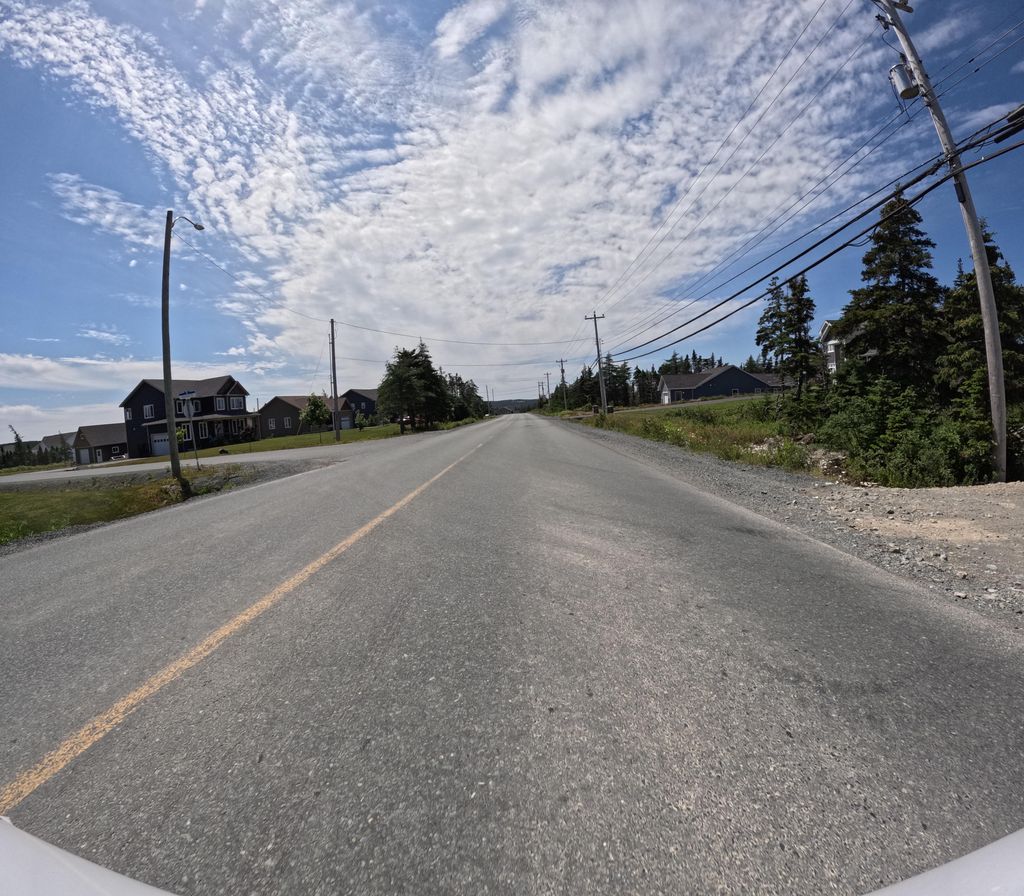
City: st_johns